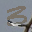
Label: 3